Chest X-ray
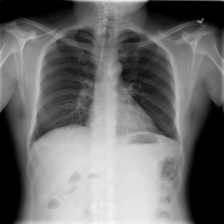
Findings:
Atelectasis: positive
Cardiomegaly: negative
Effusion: negative
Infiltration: negative
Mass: negative
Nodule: negative
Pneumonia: negative
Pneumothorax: negative
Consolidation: negative
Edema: negative
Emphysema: negative
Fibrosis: negative
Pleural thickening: negative
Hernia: negative